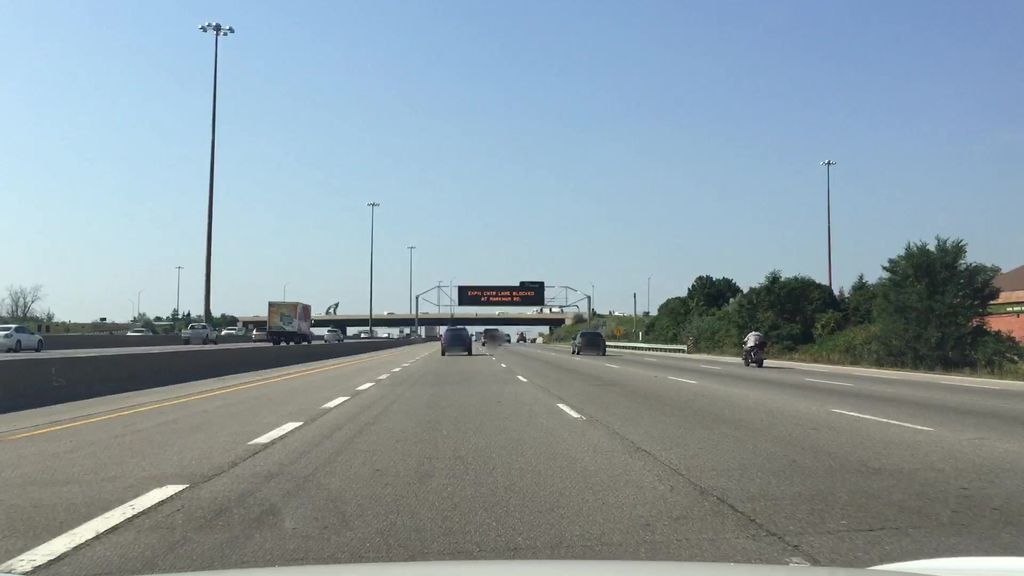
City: toronto